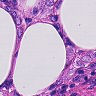
Metastatic tissue present: yes